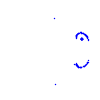
Particle: proton